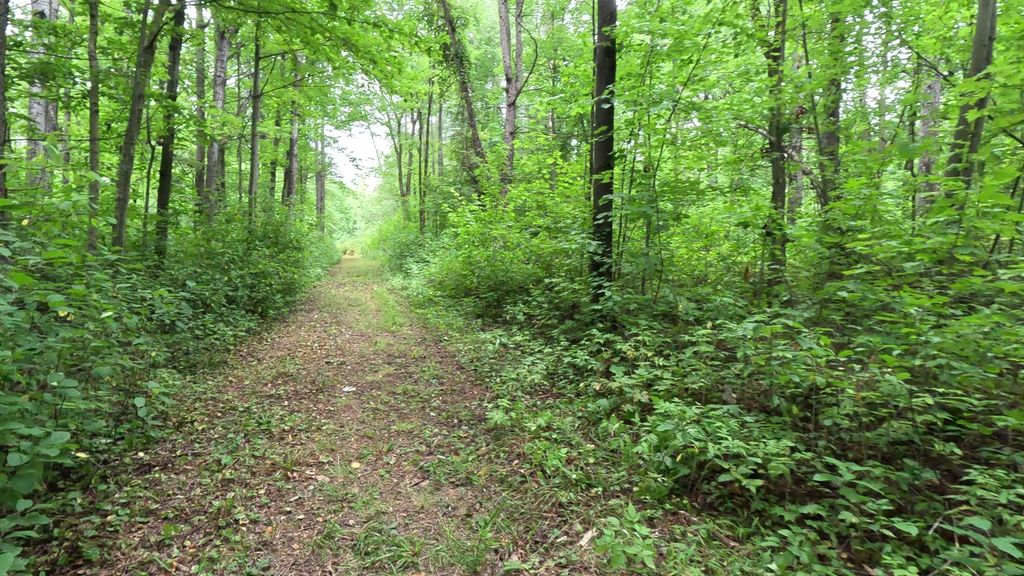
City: ottawa-gatineau